What has changed from the first image to the second?
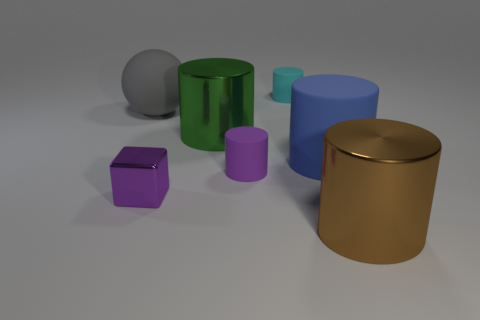
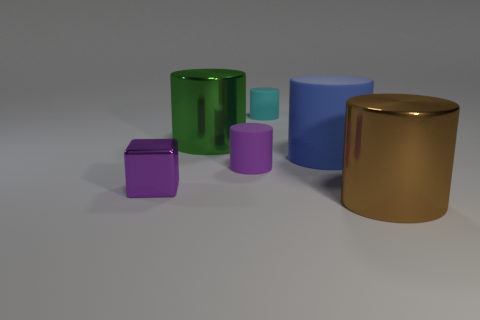
the sphere is missing
the large gray matte sphere that is behind the blue matte thing has disappeared
the big gray rubber sphere is gone
the gray ball is no longer there
the large gray matte object is no longer there
the sphere is gone
the big gray matte ball that is to the left of the small cyan matte cylinder is missing
the large gray rubber ball that is on the left side of the block is missing
the big gray rubber ball on the left side of the large green object is no longer there